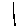
Label: line